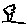
Label: tree